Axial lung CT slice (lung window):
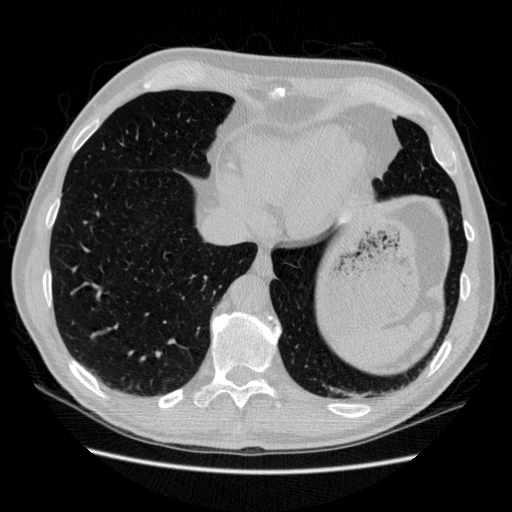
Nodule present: no